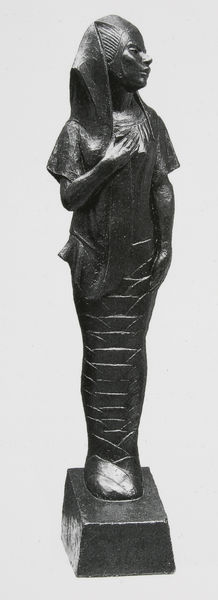
Titel: The Awakening of Ethiopia
Künstler: Meta Warrick Fuller
Standort: New York (New York)
Institution: The New York Public Library
Schlagwörter: hand, kopf, weiß, frau, schwarz, rock, arme, gesicht, sockel, stein, hände, skulptur, statue, beine, kopftuch, bronze, plastik, plinthe, foto, fotografie, orient, basis, ägyptisch, ägypten, pharao, eingewickelt, pharaonin, pharaone